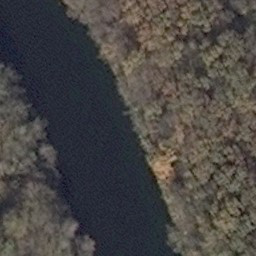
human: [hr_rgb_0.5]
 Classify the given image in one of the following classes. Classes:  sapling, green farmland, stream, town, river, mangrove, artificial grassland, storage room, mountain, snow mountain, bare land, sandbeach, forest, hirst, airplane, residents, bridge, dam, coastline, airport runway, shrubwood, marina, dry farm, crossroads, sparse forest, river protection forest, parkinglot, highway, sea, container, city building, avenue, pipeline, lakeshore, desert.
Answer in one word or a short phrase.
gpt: river